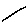
Label: line